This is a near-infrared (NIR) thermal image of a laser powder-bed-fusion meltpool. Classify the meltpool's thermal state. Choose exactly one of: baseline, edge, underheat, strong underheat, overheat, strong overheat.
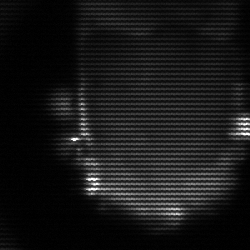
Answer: baseline